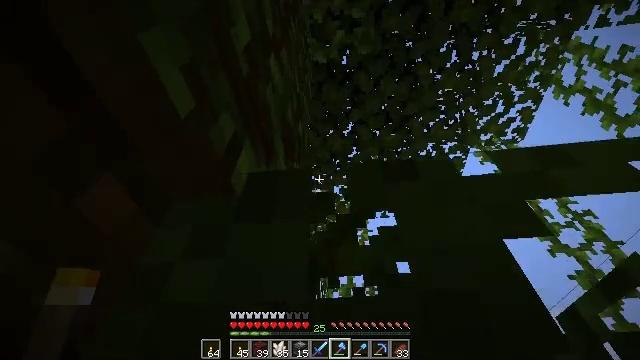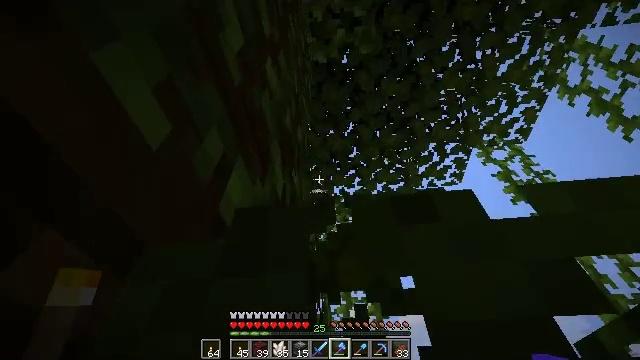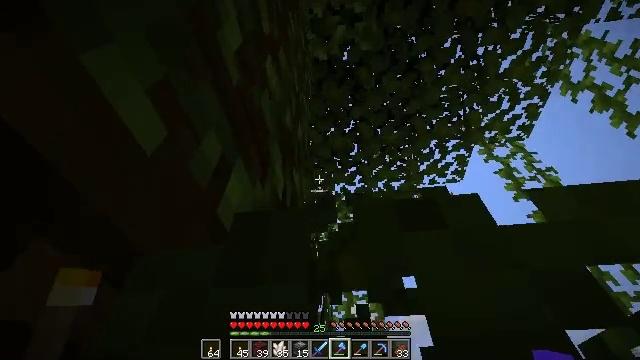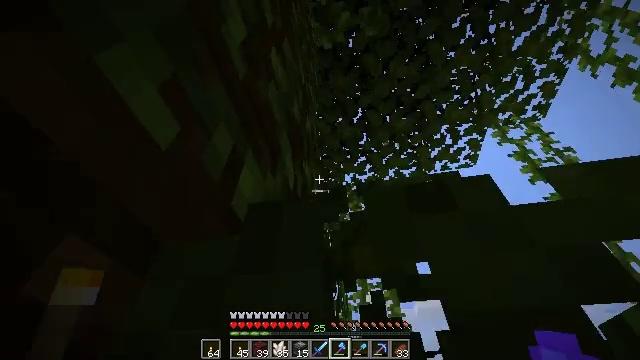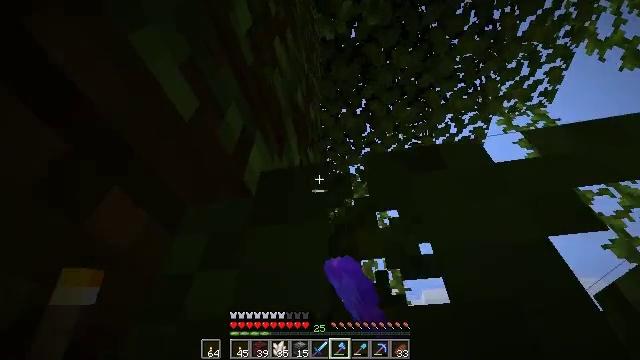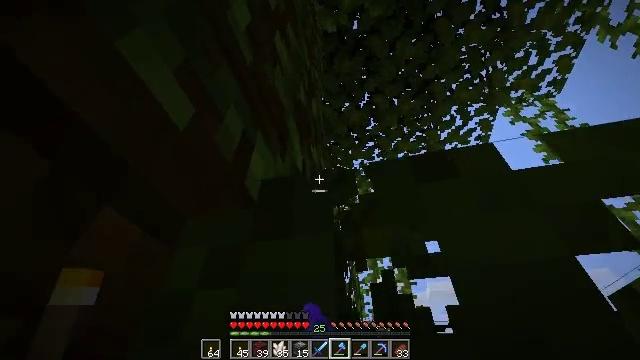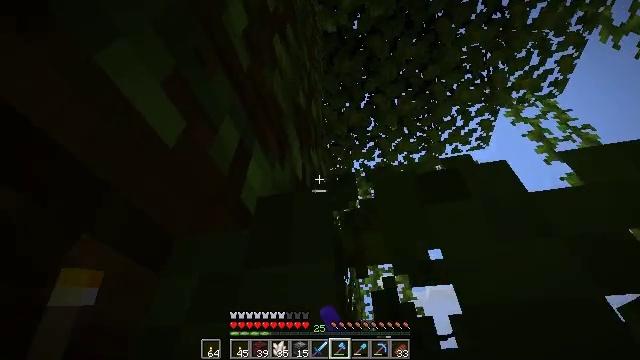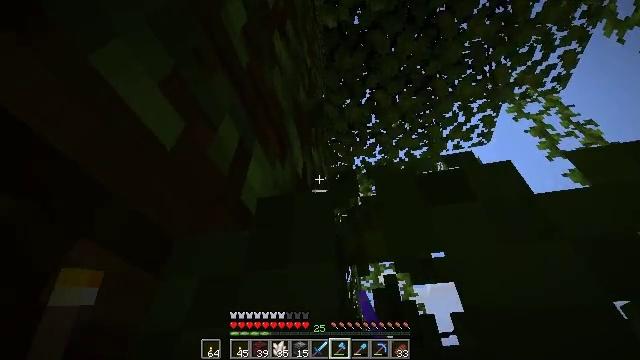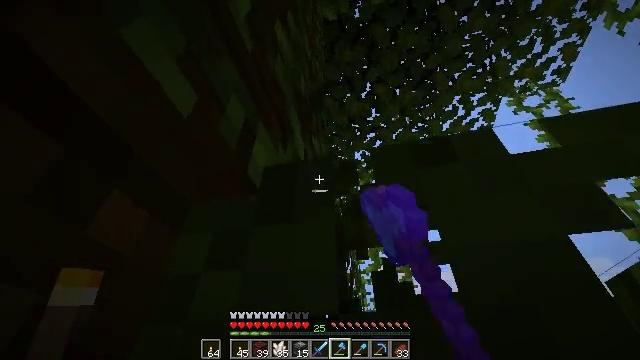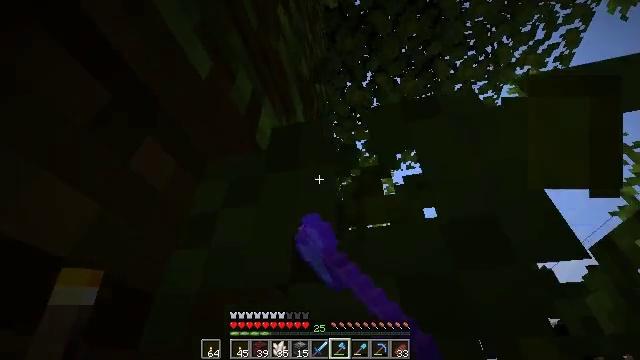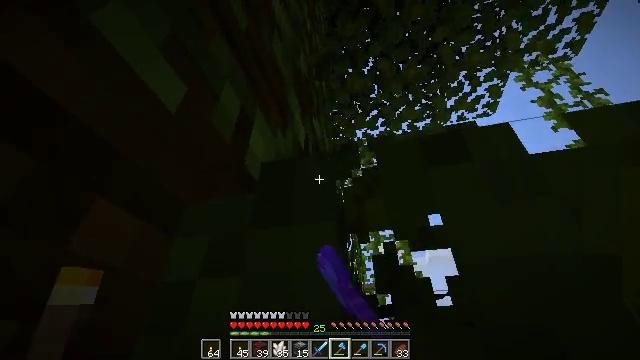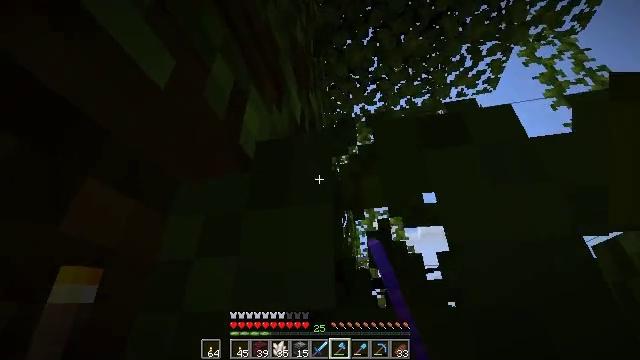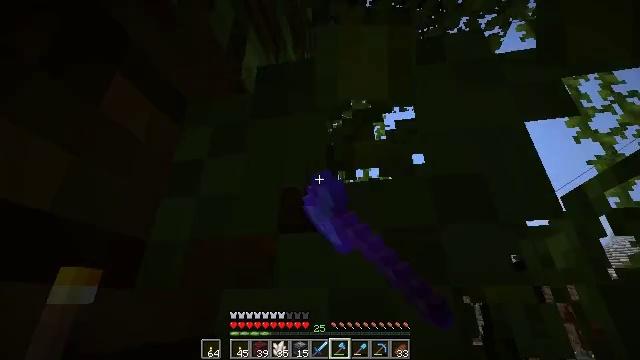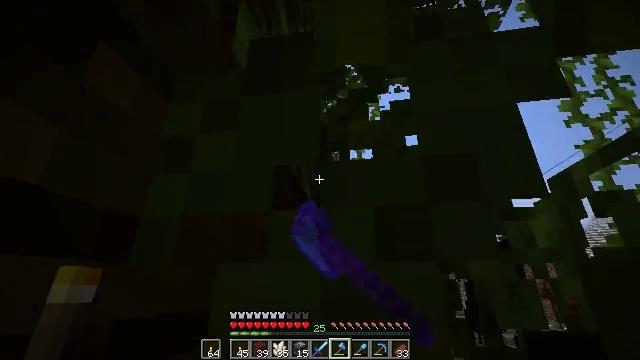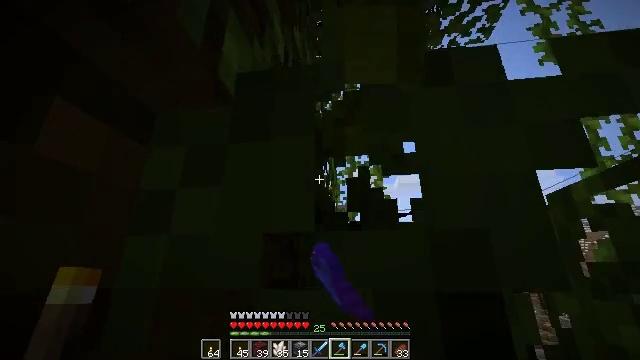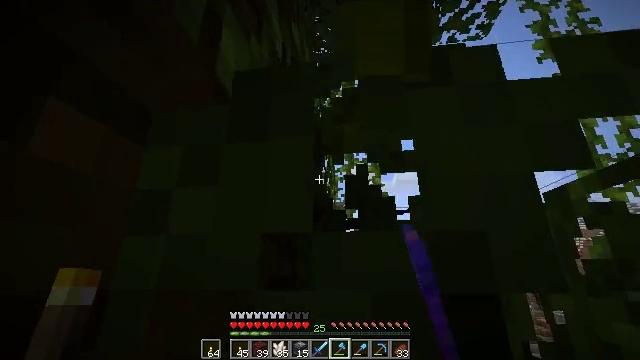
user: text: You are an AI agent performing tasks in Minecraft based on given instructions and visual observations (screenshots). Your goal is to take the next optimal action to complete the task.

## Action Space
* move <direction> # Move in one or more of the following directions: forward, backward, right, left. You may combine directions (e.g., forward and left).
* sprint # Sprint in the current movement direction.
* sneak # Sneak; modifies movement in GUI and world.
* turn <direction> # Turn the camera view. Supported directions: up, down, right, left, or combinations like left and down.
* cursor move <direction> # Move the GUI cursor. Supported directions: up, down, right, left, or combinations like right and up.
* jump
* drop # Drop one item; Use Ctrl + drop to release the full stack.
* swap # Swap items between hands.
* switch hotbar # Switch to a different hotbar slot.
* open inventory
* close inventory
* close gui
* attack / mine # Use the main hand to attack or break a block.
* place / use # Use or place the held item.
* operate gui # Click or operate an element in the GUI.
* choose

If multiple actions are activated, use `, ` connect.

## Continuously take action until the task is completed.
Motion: motion action
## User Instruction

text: Collect jungle leaves by breaking them.
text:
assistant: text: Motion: move forward
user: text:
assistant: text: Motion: move forward
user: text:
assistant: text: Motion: move forward, turn left and down, attack / mine
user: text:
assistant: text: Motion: move forward, turn left and down, attack / mine
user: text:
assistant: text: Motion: move forward, turn left and down, attack / mine
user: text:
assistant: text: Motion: move forward, attack / mine
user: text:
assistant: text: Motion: move forward, attack / mine
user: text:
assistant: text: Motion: move forward, attack / mine
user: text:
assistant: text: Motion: move forward, turn down, attack / mine
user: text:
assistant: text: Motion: move forward, turn down, attack / mine
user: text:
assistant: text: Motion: move forward, turn right and down, attack / mine
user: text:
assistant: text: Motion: move forward, turn right and down, attack / mine
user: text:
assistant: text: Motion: move forward, turn right and down, attack / mine
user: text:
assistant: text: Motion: move forward, turn right and down, attack / mine
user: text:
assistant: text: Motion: move forward, attack / mine
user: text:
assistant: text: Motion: move forward, turn right and down, attack / mine
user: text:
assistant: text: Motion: move forward, turn right and down, attack / mine
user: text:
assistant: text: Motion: move forward, turn right and down, attack / mine
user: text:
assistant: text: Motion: move forward, turn right and down, attack / mine
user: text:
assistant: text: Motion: move forward, turn right and down, attack / mine
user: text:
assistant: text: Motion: move forward, turn down, attack / mine
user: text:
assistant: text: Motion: move forward, attack / mine
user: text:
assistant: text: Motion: move forward, turn down, attack / mine
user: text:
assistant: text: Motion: move forward, turn down, attack / mine
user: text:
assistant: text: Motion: move forward, turn down, attack / mine
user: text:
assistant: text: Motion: move forward, turn down, attack / mine
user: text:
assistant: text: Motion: move forward, attack / mine
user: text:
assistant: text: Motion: move forward, attack / mine
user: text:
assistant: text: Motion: move forward, attack / mine
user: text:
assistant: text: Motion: move forward, attack / mine